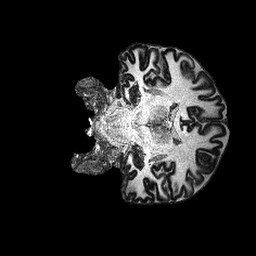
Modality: MP2RAGE
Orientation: coronal